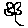
Label: flower